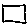
Label: square